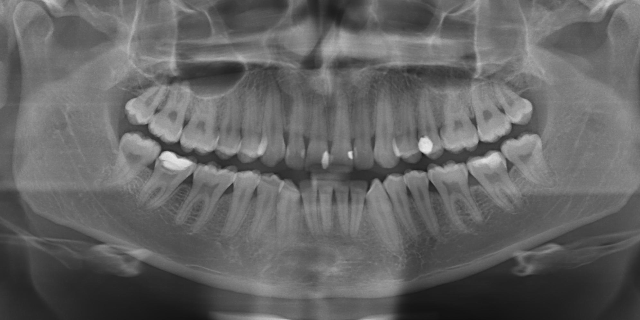
adult